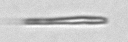
Label: fiber